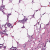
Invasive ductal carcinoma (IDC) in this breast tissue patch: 1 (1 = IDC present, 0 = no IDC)